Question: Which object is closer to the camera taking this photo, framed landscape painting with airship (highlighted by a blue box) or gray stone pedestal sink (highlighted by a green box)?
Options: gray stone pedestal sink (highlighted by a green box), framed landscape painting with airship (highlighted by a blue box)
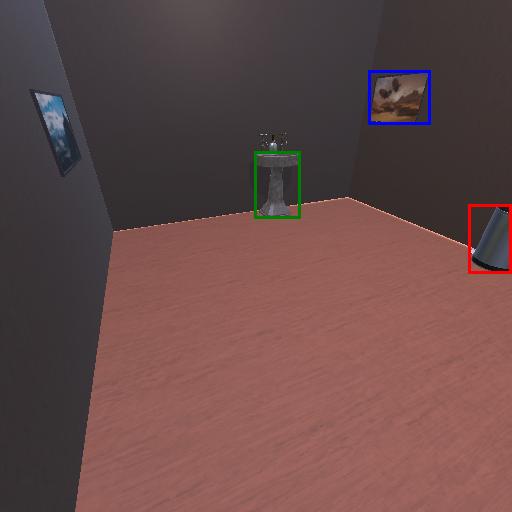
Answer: gray stone pedestal sink (highlighted by a green box)